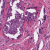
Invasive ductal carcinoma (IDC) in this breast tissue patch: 1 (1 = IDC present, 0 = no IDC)